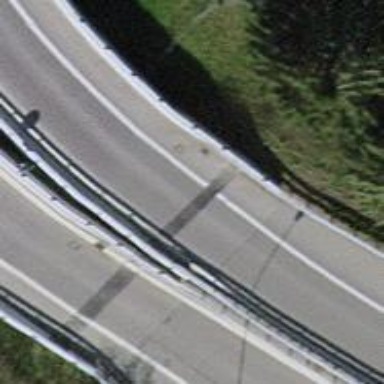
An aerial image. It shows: Trunk link highway with no sidewalk.